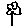
Label: flower